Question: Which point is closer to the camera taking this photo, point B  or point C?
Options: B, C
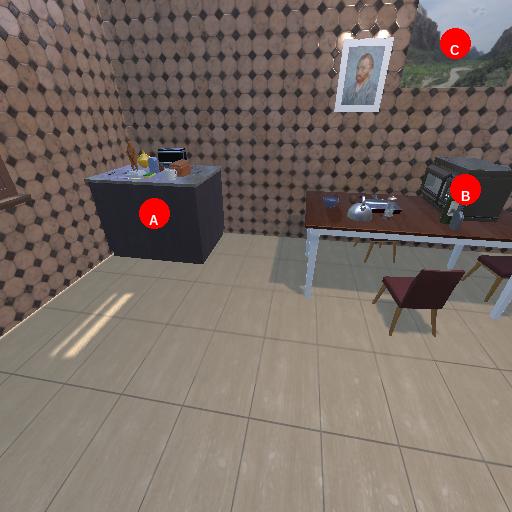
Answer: B